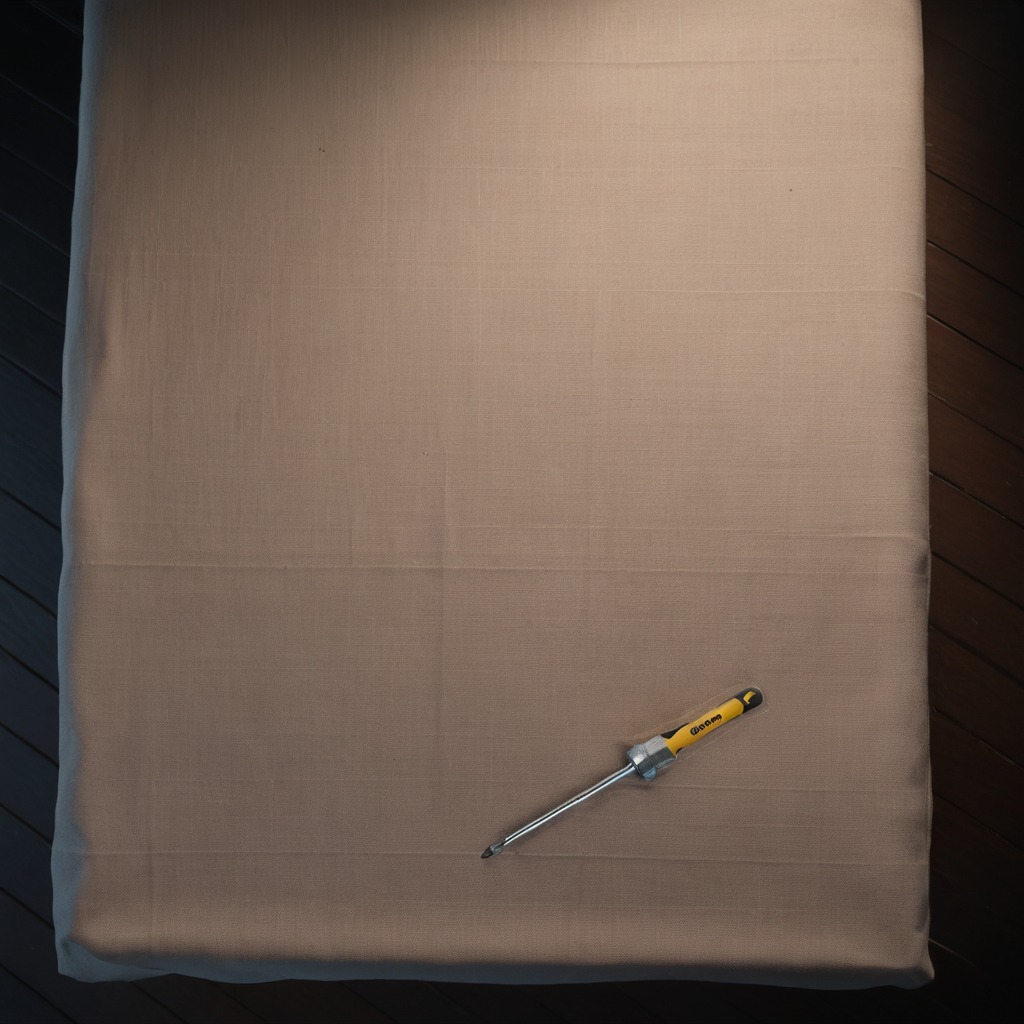
A screwdriver is lying on the wooden table.